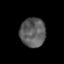
Tissue: prostate
Cell type: T cells
Senescence score: 0.3271
Nuclear area (px): 729
Mean DAPI intensity: 92.797